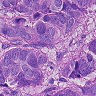
Metastatic tissue present: yes